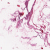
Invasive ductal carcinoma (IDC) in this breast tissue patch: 0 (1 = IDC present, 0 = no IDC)